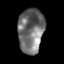
Tissue: skin
Cell type: Epithelial cells
Senescence score: 0.2207
Nuclear area (px): 1118
Mean DAPI intensity: 112.285